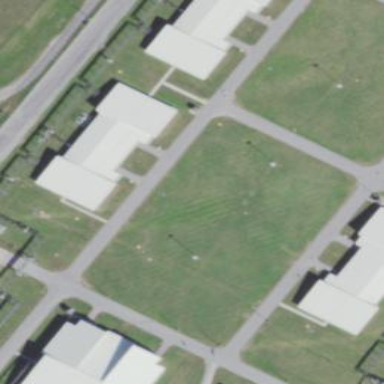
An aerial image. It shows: Prison building.